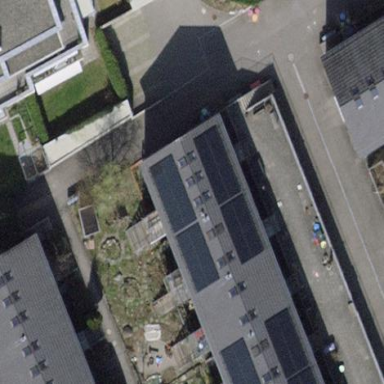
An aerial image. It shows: Terrace building.